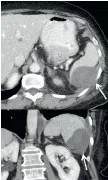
PET/CT-guided cryoablation of perisplenic metastasis in a patient with uterine cancer. (j). Follow-up contrast-enhanced CT (axial and coronal) shows the hypoenhancing ablation zone without enhancing residual tumour. There is a small area of reactive left pleural effusion (white arrow) which is expected following ablations adjacent to the diaphragm. The left renal margin adjacent to the ablation zone in the coronal image does not show significant cryoablation-related hypodensity, thus ensuring lack of significant renal parenchymal damage.
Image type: radiology (ct)